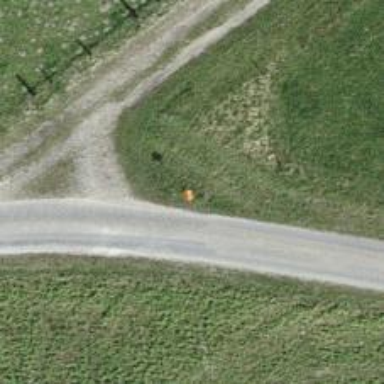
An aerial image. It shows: Aerial marker on pole.